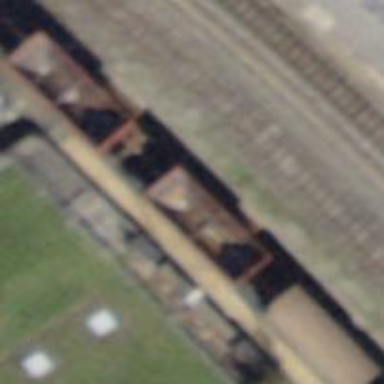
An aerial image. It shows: Narrow-gauge railway siding with contact lines for electrification.